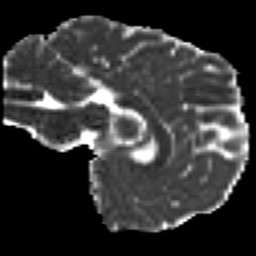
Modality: MD
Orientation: sagittal
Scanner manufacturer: siemens
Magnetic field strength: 3 T
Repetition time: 7.8 s
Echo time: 0.09 s